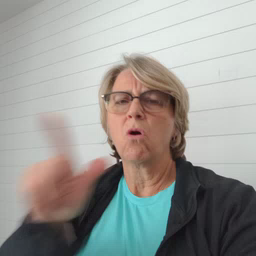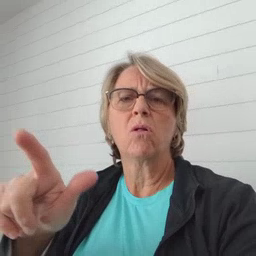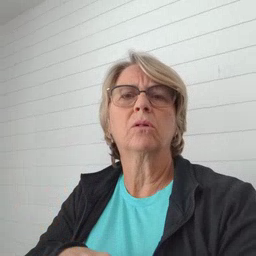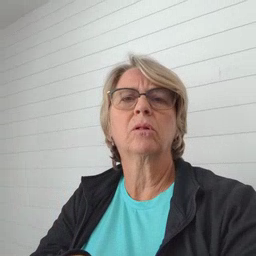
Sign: all